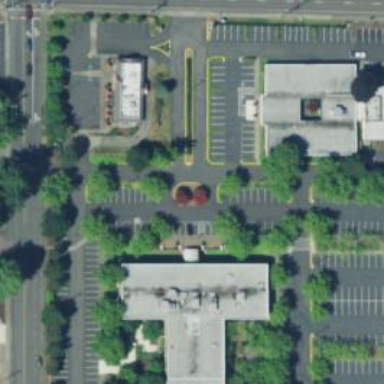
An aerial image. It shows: Parking space is available.